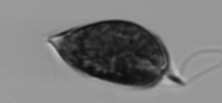
Label: Prorocentrum_micans